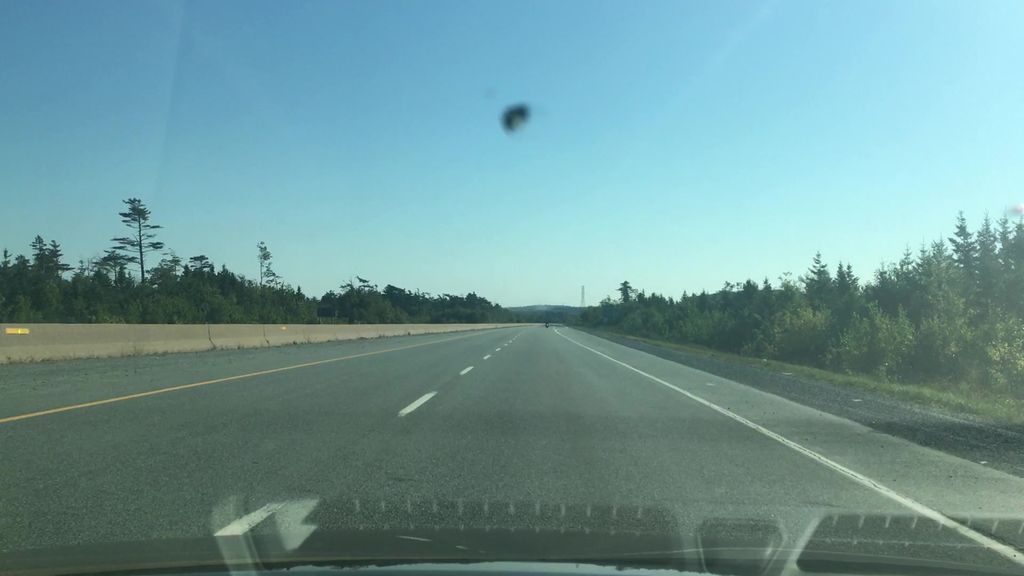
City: halifax